Brain MRI, t2w sequence, axial 2D slice.
Patient: age 35, sex F, weight 95 kg, height 1.95 m
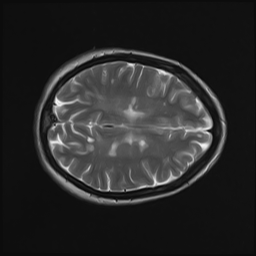